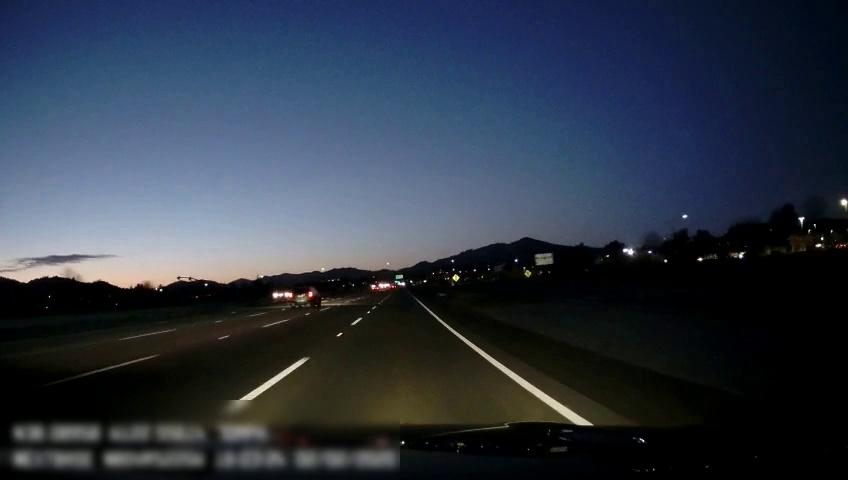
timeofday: Dusk/Dawn/Twilight
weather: Other
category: Drivable Space
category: Vehicles | SUV
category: Vehicles | SUV
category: Lanes | Alternate Lane
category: Lanes | Alternate Lane
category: Lanes | Alternate Lane
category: Lanes | Alternate Lane
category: Lanes | Alternate Lane
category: Traffic | Signs